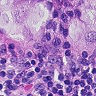
Metastatic tissue present: yes